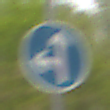
Verkehrszeichen: VorgeschriebeneFahrtrichtungGeradeausOderLinks
Umgebung: Outdoor, Nature
Tageszeit: MorningAfternoon
Wetter: Overcast
Licht: Natural
Jahreszeit: NotSpecified
Kontrast: LowContrast